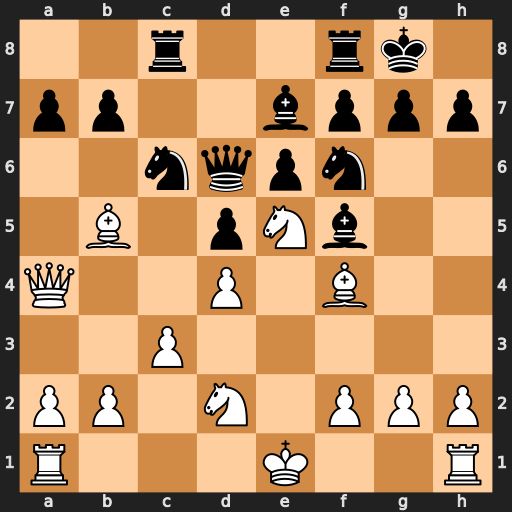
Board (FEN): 2r2rk1/pp2bppp/2nqpn2/1B1pNb2/Q2P1B2/2P5/PP1N1PPP/R3K2R
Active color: w
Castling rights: KQ
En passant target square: -
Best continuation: Nxc6 Qxf4 Nxe7+